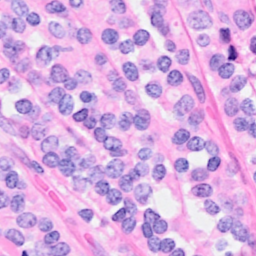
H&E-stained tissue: Breast